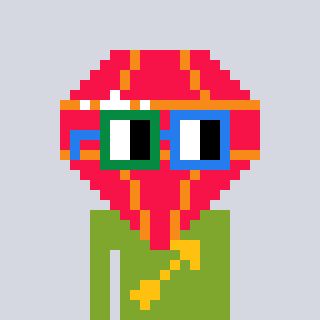
a pixel art character with square green and blue glasses, a red diamond-shaped head and a slimegreen-colored body on a cool background